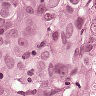
Metastatic tissue present: yes